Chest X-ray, AP view. Patient: 48 years old, sex F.
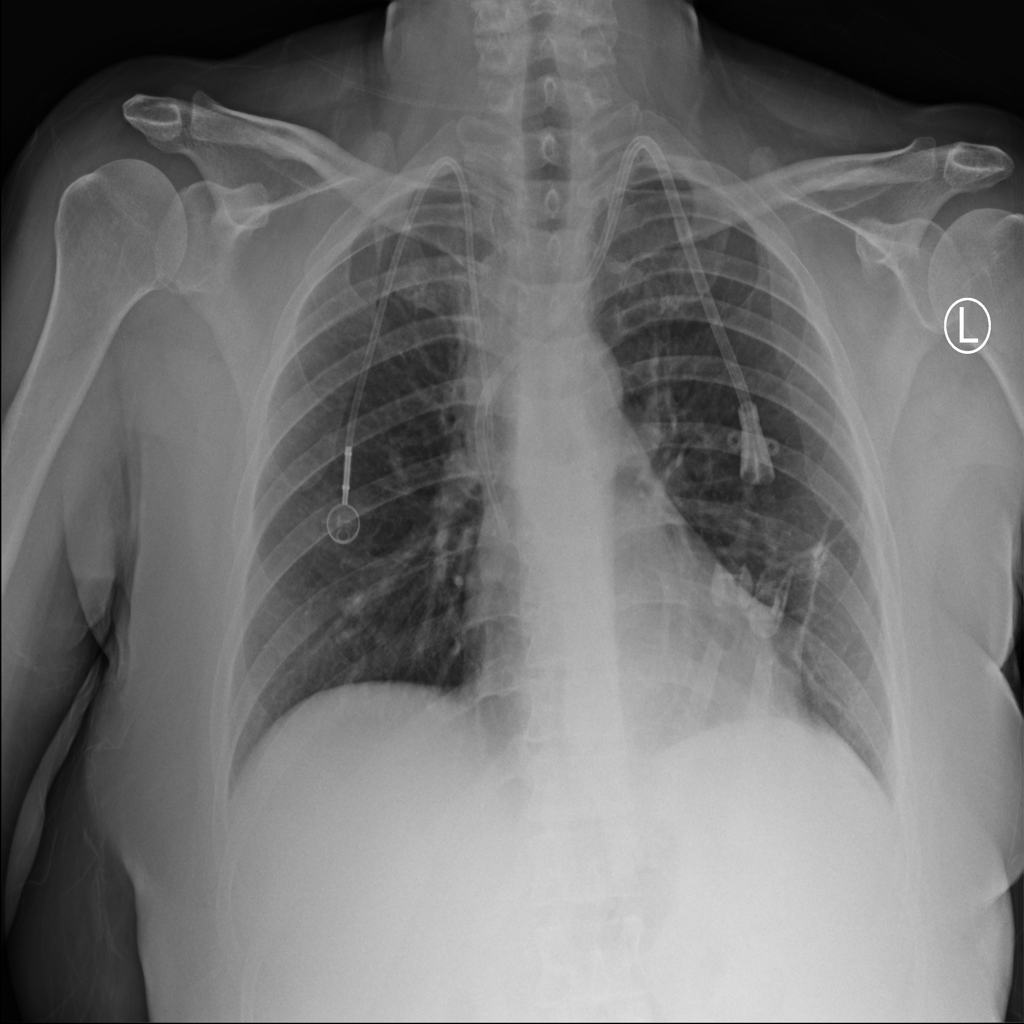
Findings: Atelectasis, Effusion